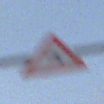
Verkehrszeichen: KurveLinks
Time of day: MorningAfternoon
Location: Outdoor (Nature)
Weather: Clear
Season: Winter
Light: Natural